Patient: sex F, age 48
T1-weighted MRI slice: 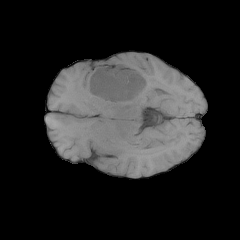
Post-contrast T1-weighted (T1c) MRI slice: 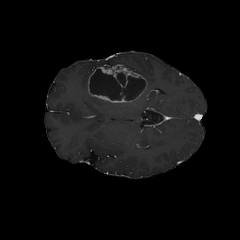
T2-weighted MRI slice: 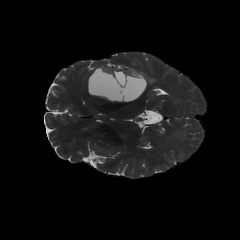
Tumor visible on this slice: yes
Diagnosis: Glioblastoma, IDH-wildtype
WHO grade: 4